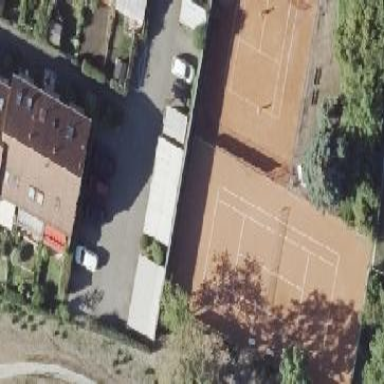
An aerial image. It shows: Clay tennis court on pitch.